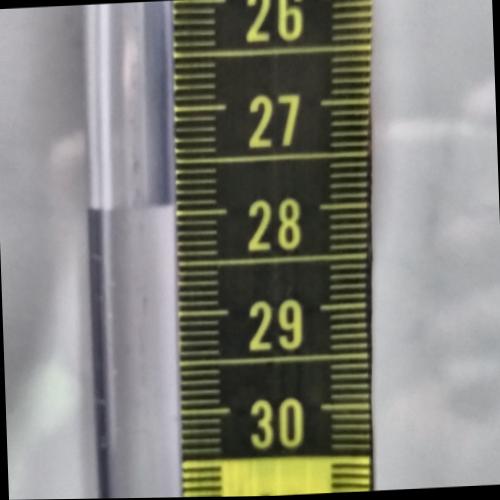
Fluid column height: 27.9 cm